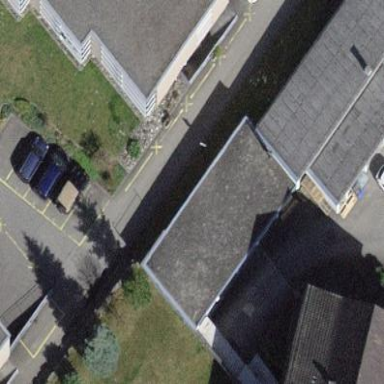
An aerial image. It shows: Industrial building.